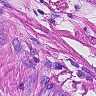
Metastatic tissue present: yes